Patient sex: M
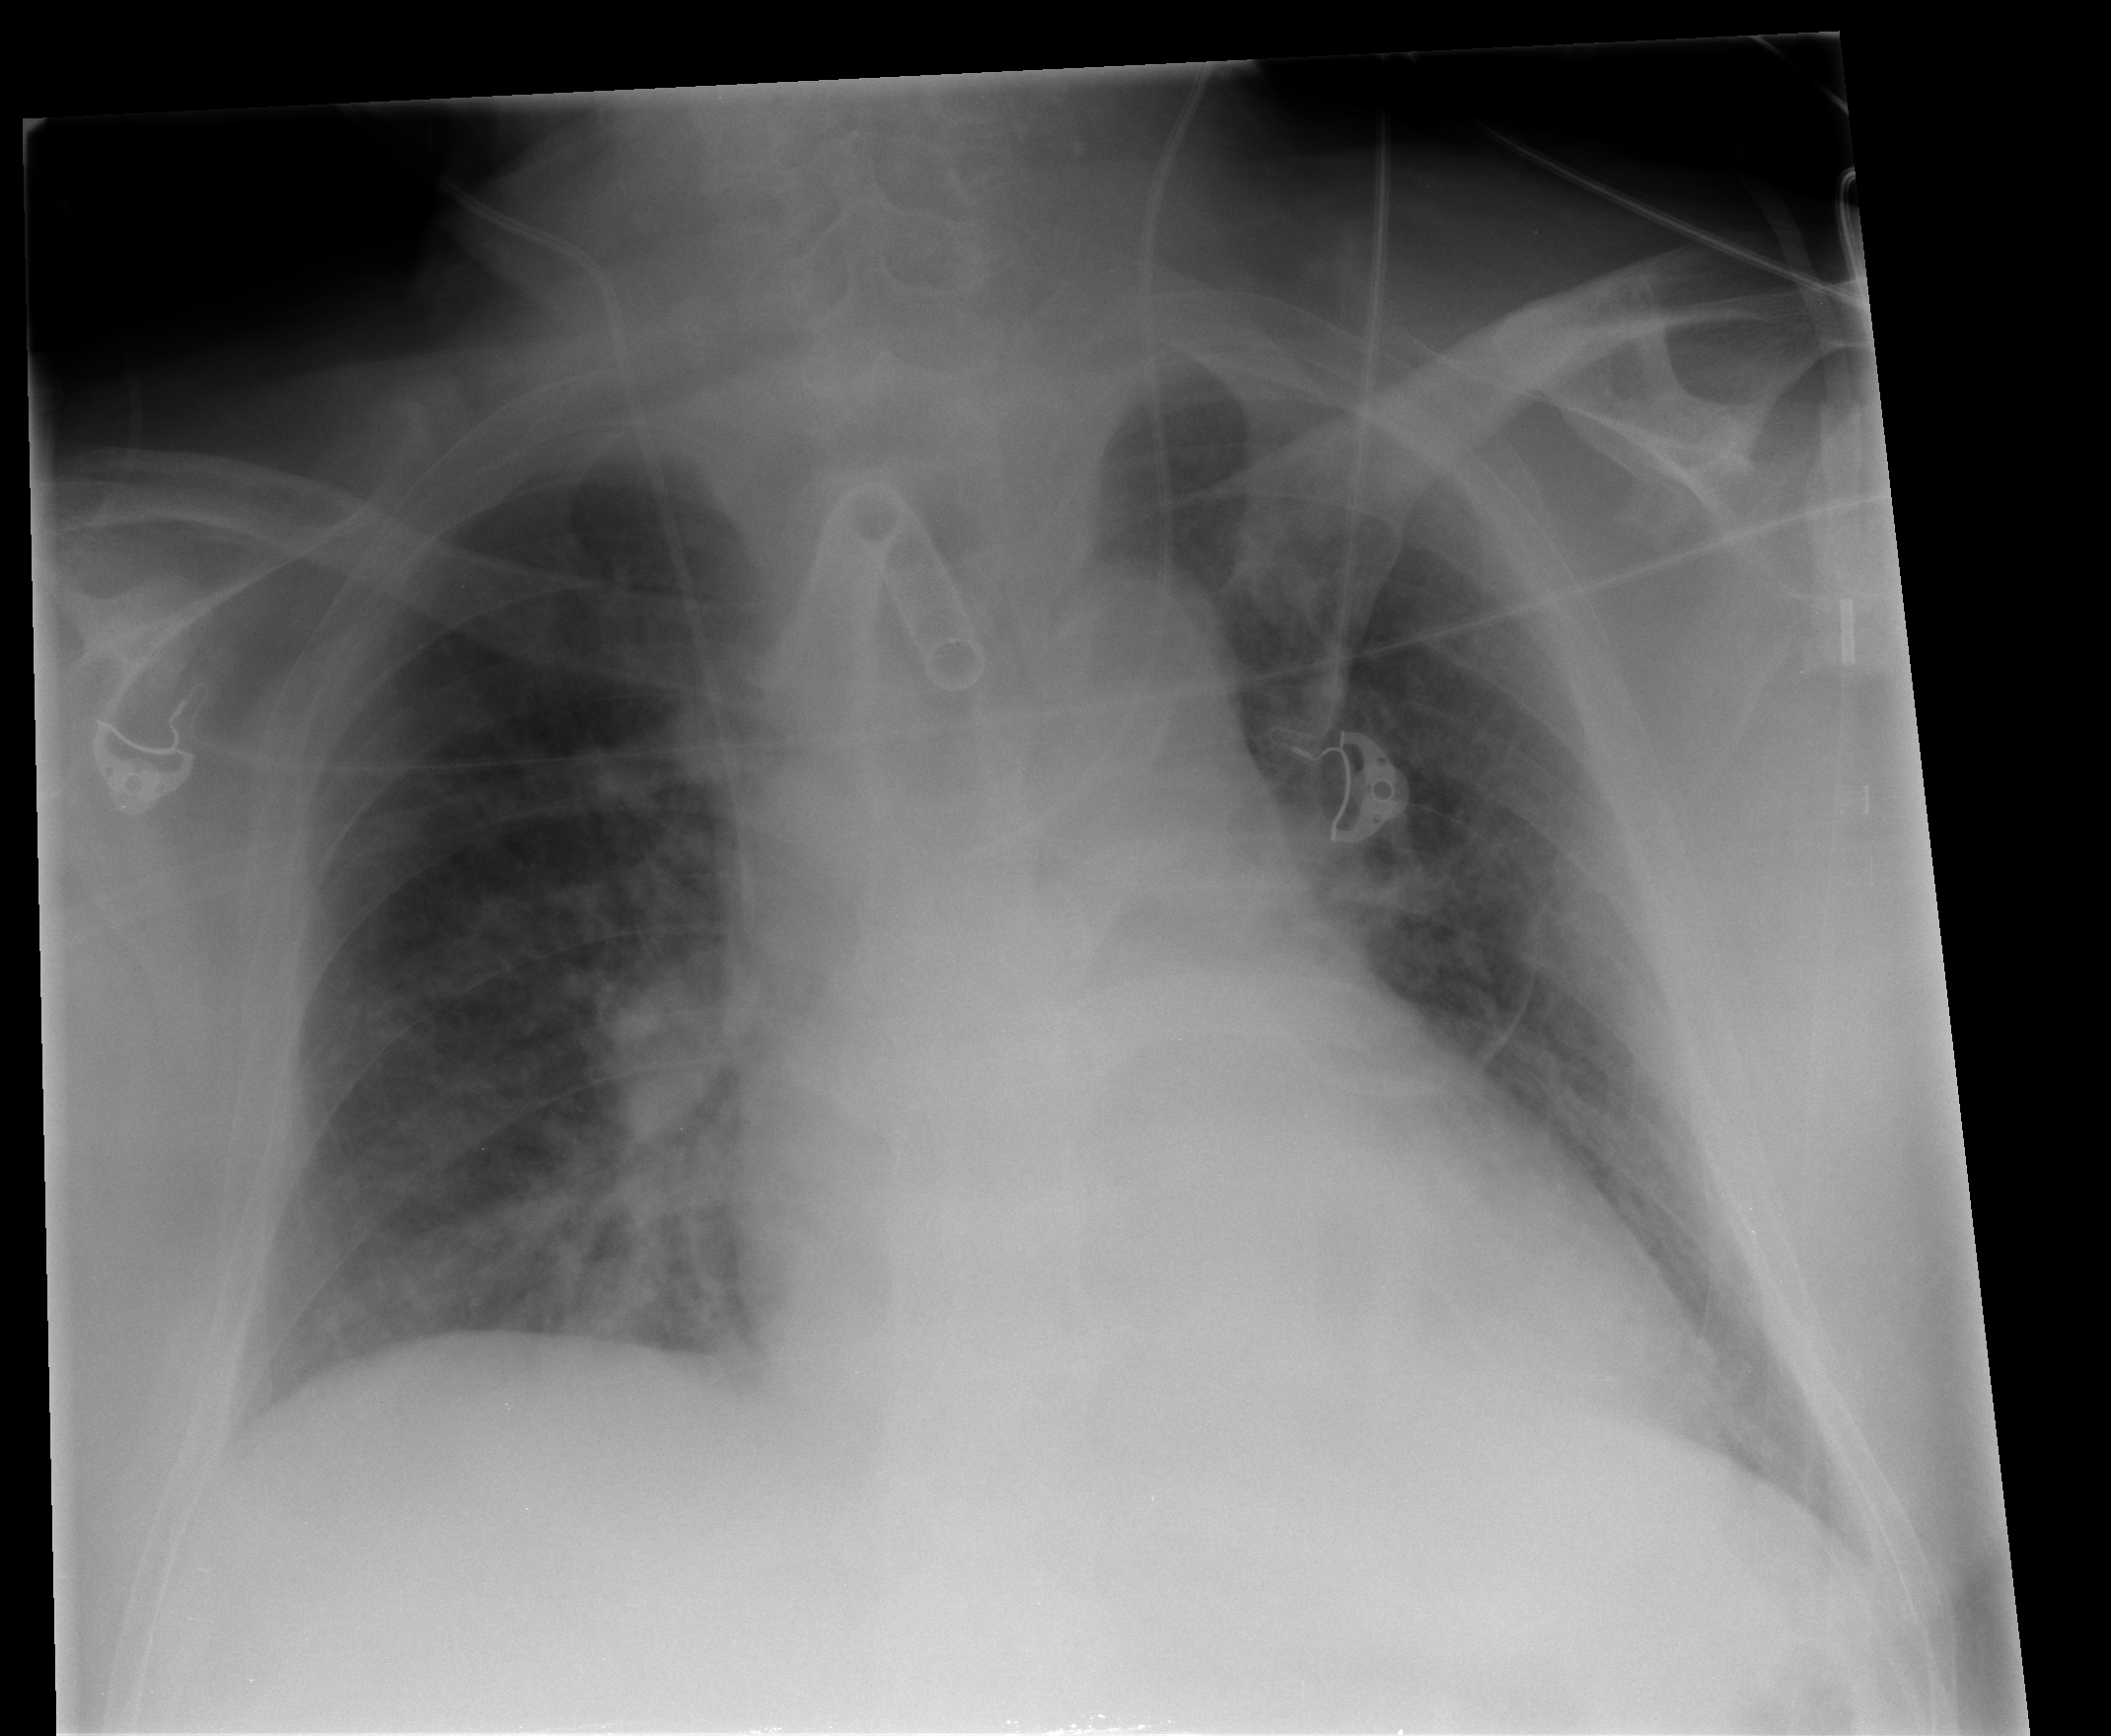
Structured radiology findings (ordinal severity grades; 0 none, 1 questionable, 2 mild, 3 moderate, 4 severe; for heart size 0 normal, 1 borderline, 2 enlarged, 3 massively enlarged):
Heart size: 2
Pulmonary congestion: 2
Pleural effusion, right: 0
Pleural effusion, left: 1
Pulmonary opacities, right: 2
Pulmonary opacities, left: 1
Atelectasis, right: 2
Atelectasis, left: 2